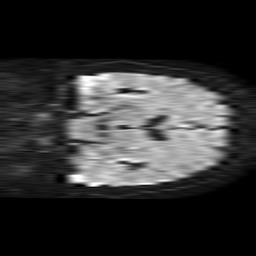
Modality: TRACE
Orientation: coronal
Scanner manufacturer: philips
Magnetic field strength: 1.5 T
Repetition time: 4.6 s
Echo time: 0.08941 s